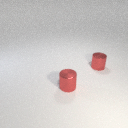
small red metal cylinder in front of small red metal cylinder